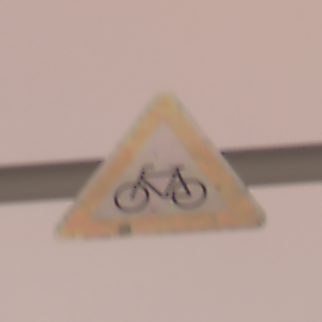
Verkehrszeichen: RadverkehrRechts
Umgebung: Outdoor, Urban
Tageszeit: Night
Wetter: Overcast
Licht: Artificial
Jahreszeit: Winter
Kontrast: MediumContrast